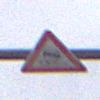
Verkehrszeichen: SchleuderOderRutschgefahr
Umgebung: Outdoor, Nature
Tageszeit: Midday
Wetter: Overcast
Licht: Natural
Jahreszeit: NotSpecified
Kontrast: LowContrast